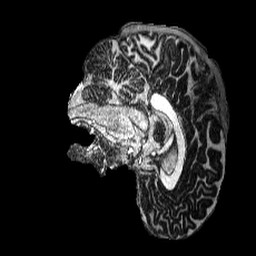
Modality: MP2RAGE
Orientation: sagittal